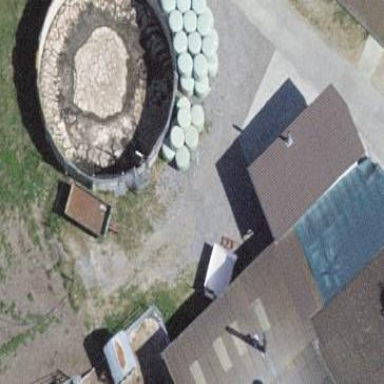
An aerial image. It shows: Storage tank building.